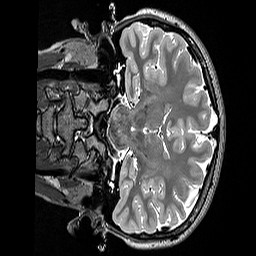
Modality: T2w
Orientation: coronal
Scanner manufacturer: siemens
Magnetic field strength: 3 T
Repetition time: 3.2 s
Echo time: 0.451 s